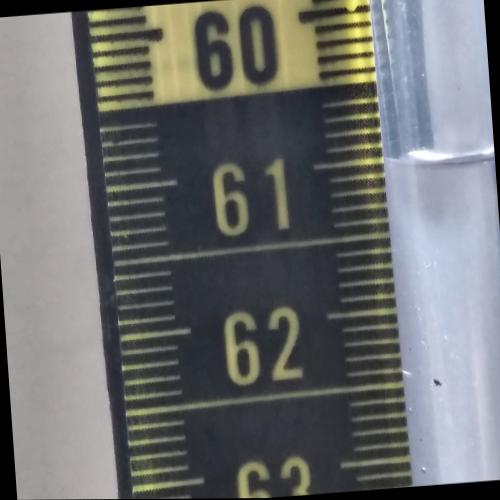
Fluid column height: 61.0 cm